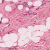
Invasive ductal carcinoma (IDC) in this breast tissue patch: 1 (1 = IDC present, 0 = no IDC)